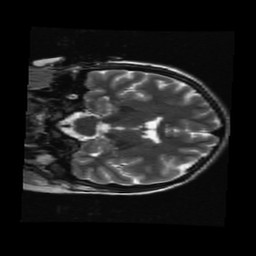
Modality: T2w
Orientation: coronal
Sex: female
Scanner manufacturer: ge
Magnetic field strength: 3 T
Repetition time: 5 s
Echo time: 0.101 s